The picture encodes a bearing's raw vibration samples as pixel intensities in a 2-D grid. Based on the visible evidence, which condition applies: normal, inner_race, outer_race, ball?
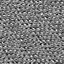
Answer: outer_race